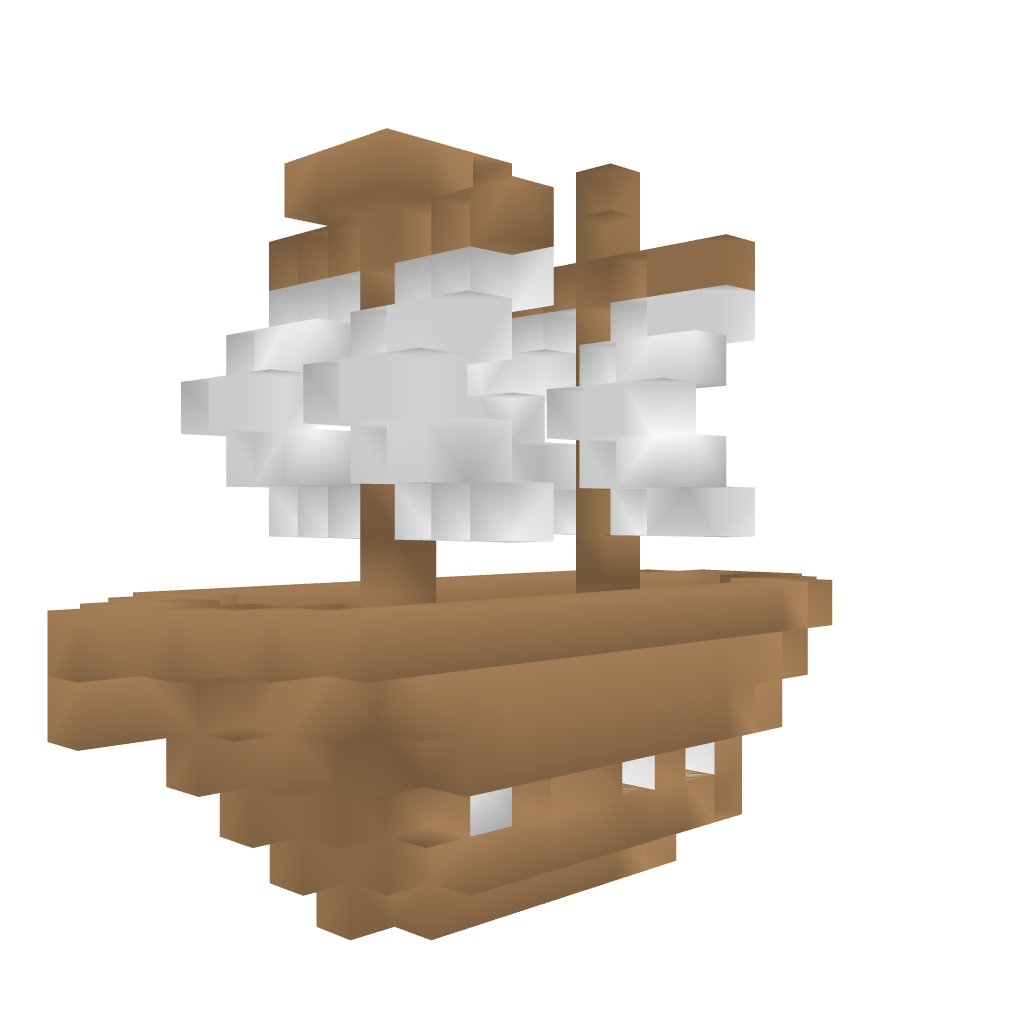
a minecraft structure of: small boat high quality